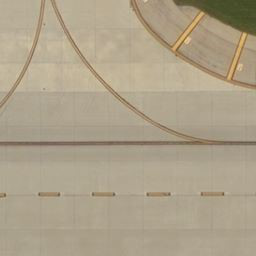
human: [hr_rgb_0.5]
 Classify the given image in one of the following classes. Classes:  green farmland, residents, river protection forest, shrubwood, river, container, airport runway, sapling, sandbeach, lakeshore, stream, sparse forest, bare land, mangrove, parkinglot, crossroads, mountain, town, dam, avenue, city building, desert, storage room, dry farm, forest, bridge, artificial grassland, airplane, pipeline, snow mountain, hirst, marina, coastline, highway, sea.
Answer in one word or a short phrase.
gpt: airport runway